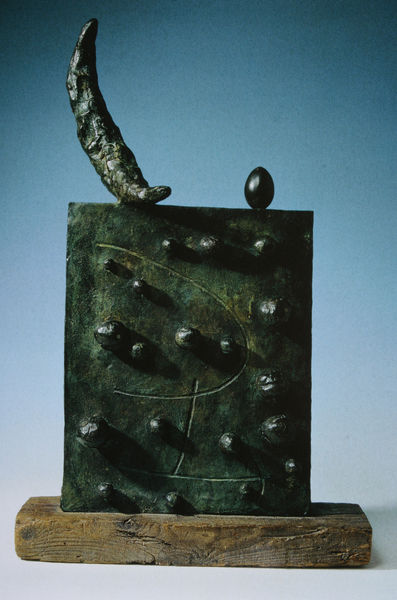
Titel: Constellation silencieuse, Stilles Sternbild
Künstler: Joan Miró
Standort: Barcelona
Institution: Fundació Joan Miró
Schlagwörter: baum, blau, vogel, bäume, grün, braun, holz, zeichen, sockel, sonne, knopf, skulptur, schrift, modern, linien, ernst, metall, bronze, plastik, platte, nägel, striche, collage, eisen, mond, gestirne, mondsichel, sichel, objekt, fer, noppen, lune, max, paprika, miro, ritzung, materialien, mystere, cosmos, holzsockel, nebra, oeuf